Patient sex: F
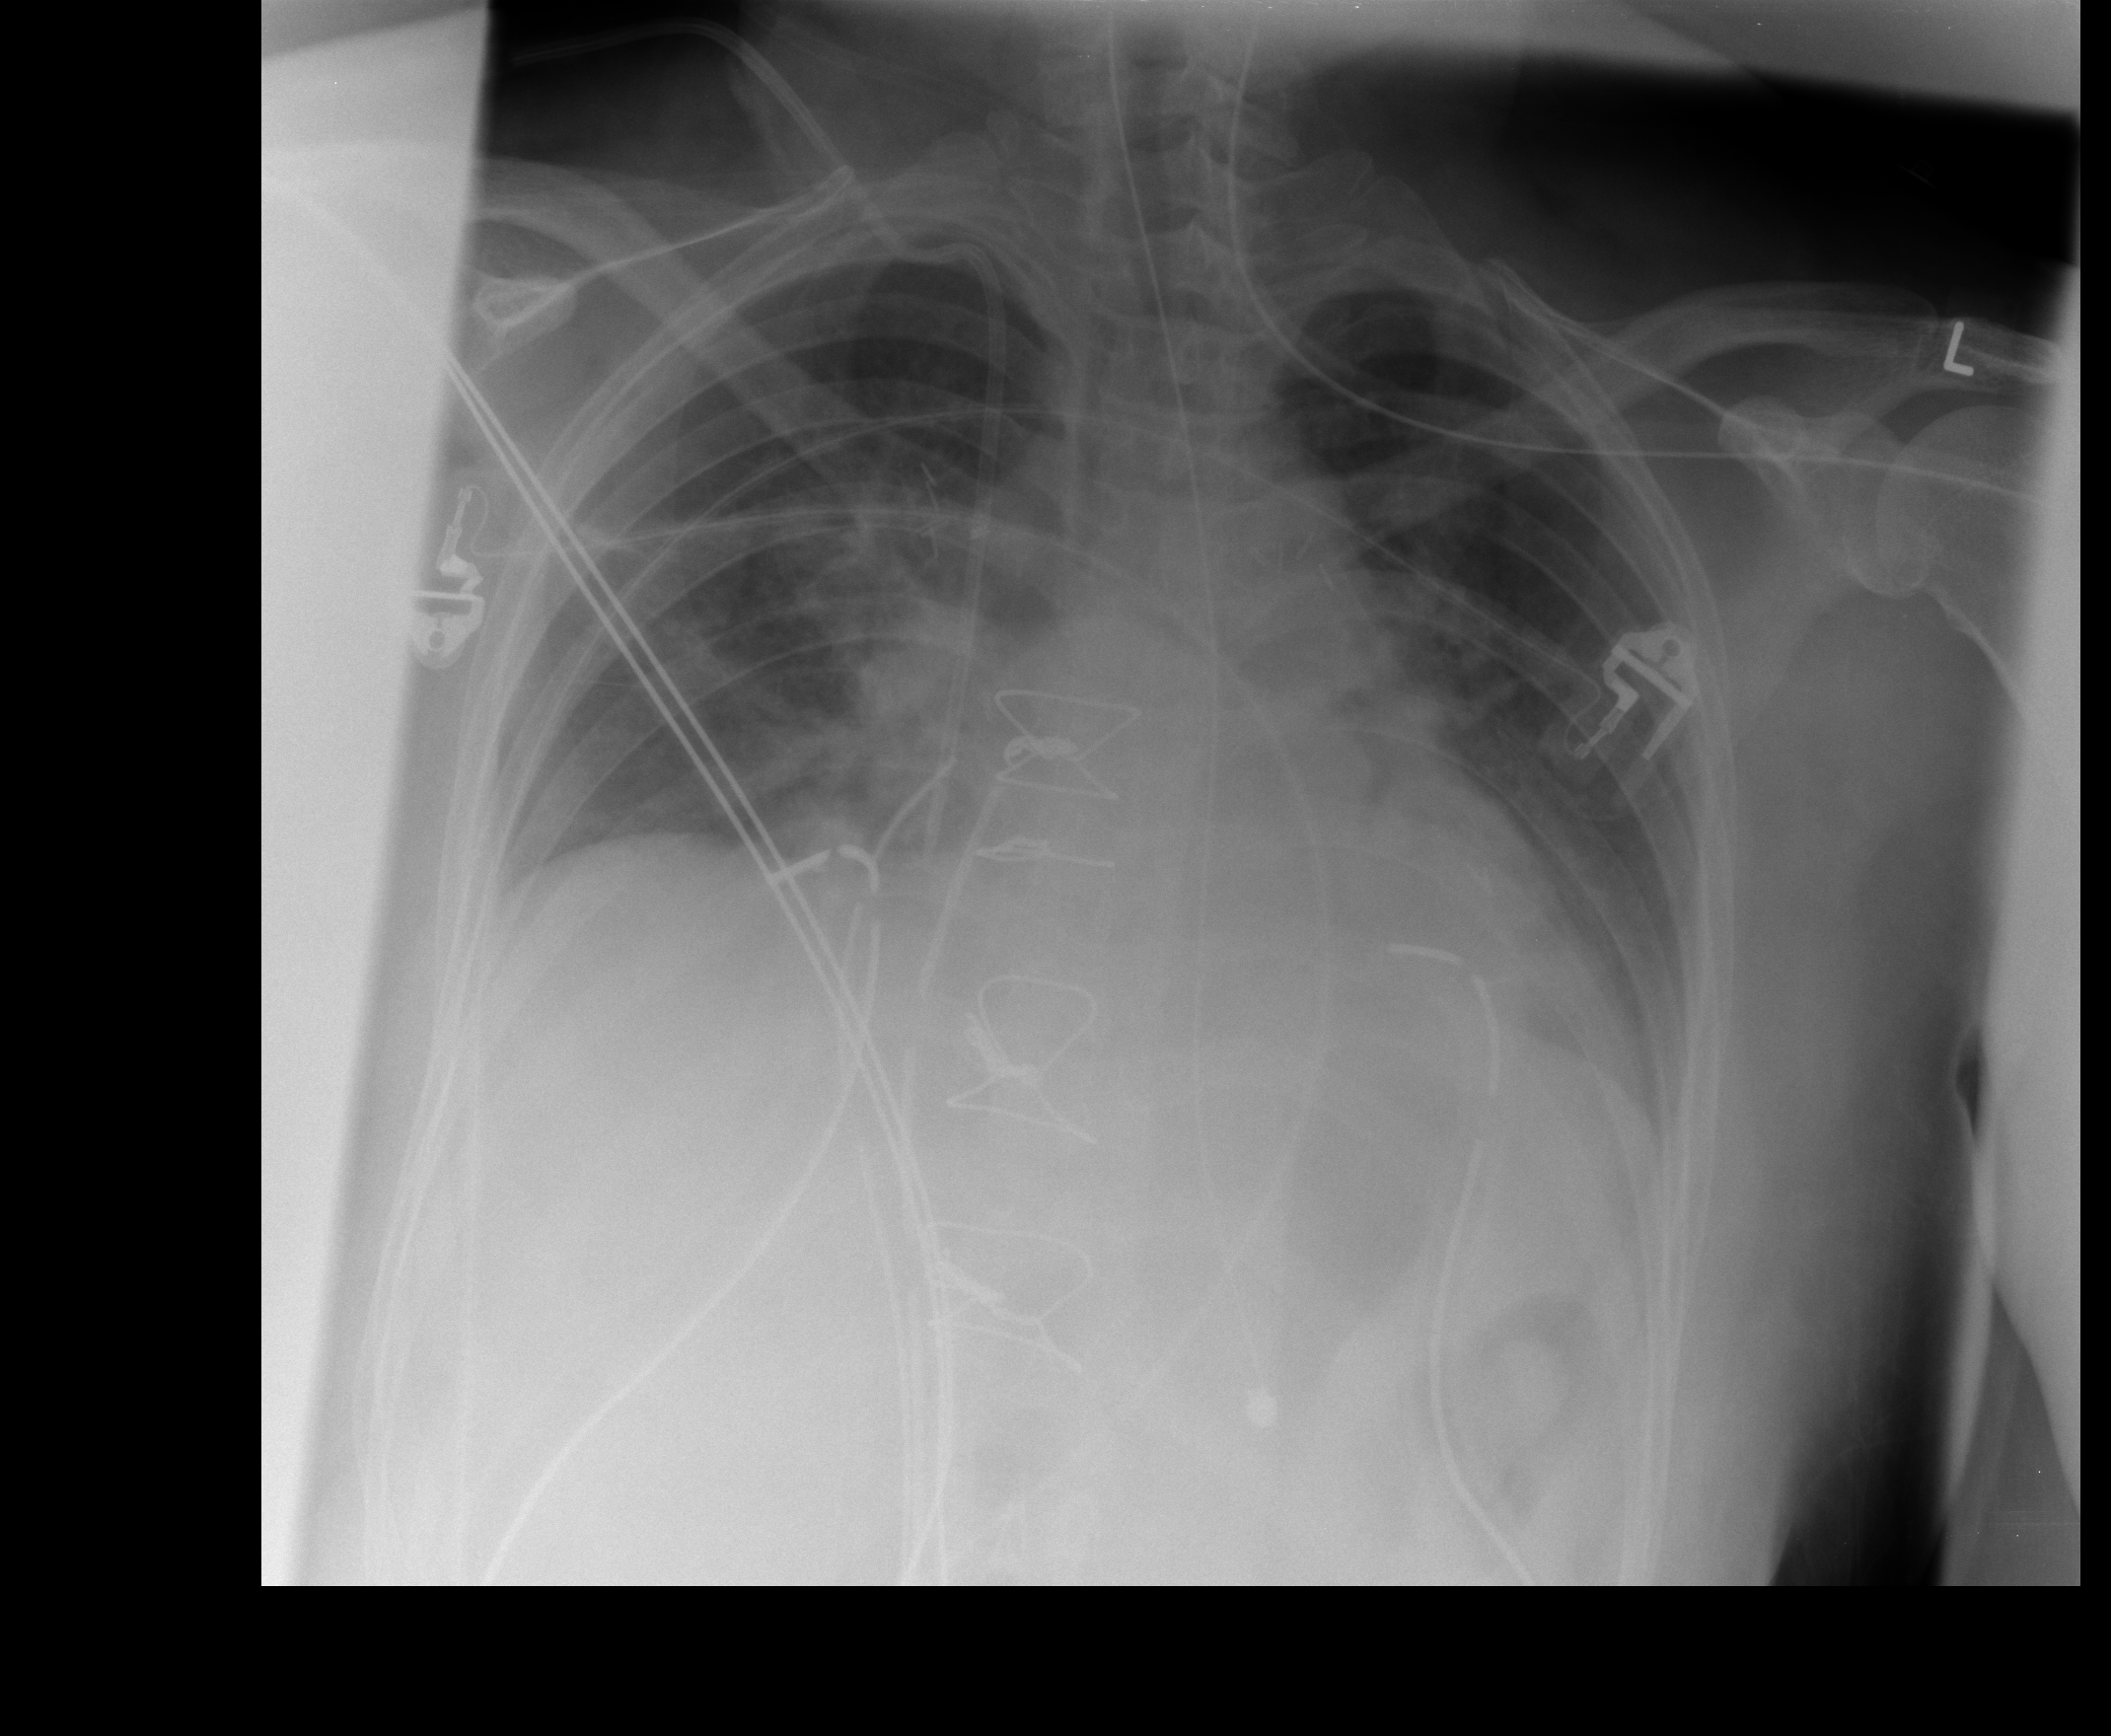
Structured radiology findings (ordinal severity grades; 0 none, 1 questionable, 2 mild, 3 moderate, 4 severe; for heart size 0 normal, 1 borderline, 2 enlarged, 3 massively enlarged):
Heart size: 2
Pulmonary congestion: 2
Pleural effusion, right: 2
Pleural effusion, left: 2
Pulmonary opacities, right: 0
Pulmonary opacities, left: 0
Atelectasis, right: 2
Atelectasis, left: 2